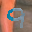
Label: 9